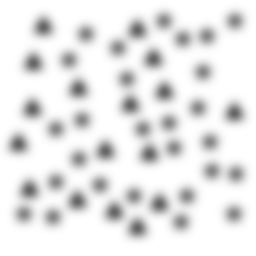
Squares: 0
Triangles: 17
Stars: 27
Total shapes: 44